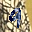
Label: 9